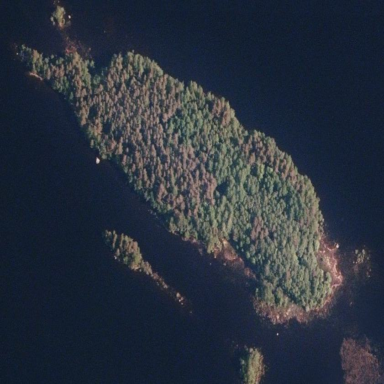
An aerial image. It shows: Islet covered with woodland.